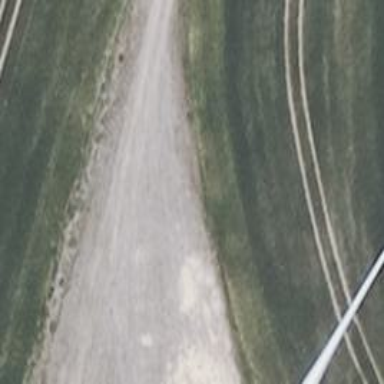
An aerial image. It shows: Wind turbine generator made by Vestas. The generator utilizes wind as its power source and belongs to the horizontal axis type.